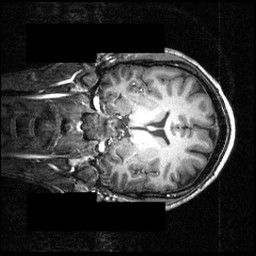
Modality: T1w
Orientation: coronal
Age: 23
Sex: male
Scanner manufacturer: siemens
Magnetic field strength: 3.951 T
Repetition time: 1.5 s
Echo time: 0.00335 s